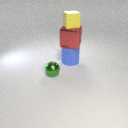
large blue rubber cylinder below large red metal cube